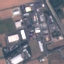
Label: Industrial